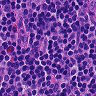
Metastatic tissue present: no